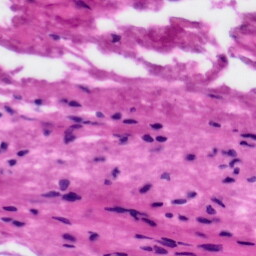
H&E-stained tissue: Tonsil